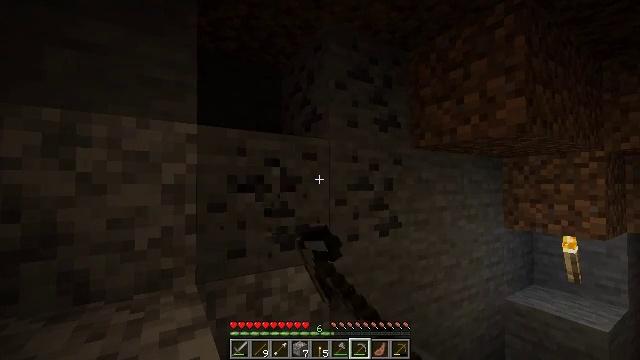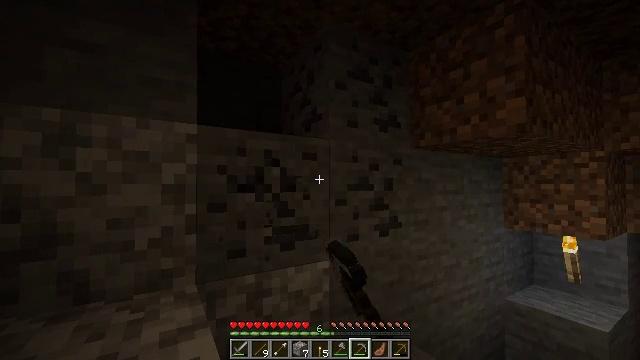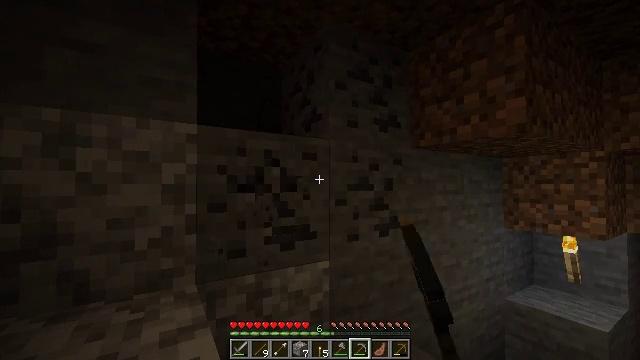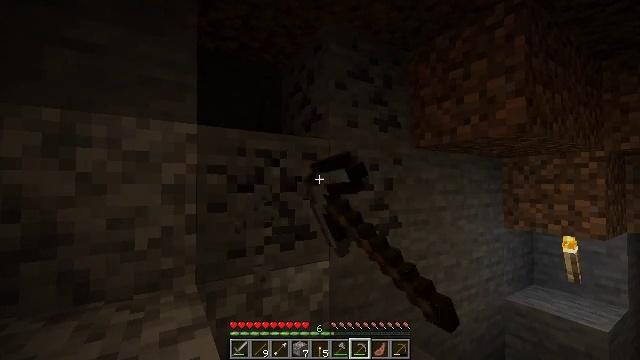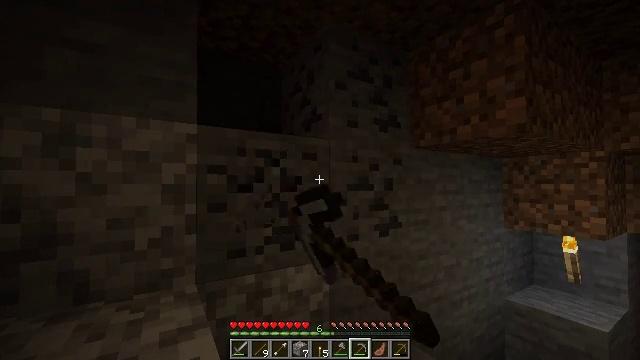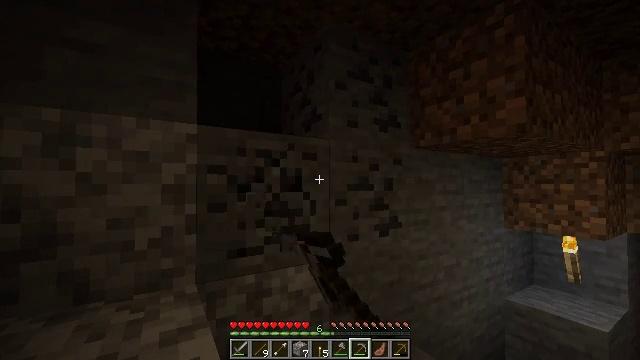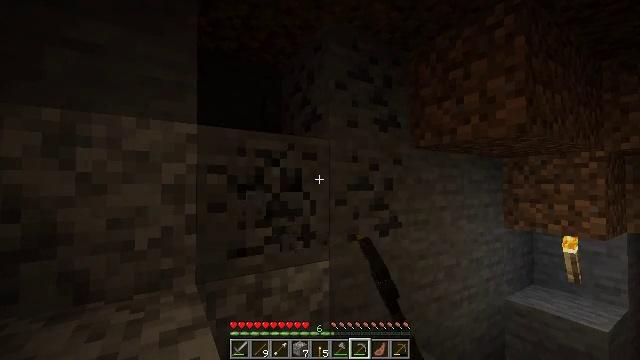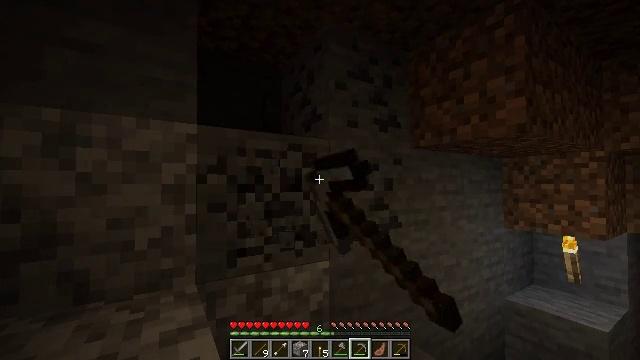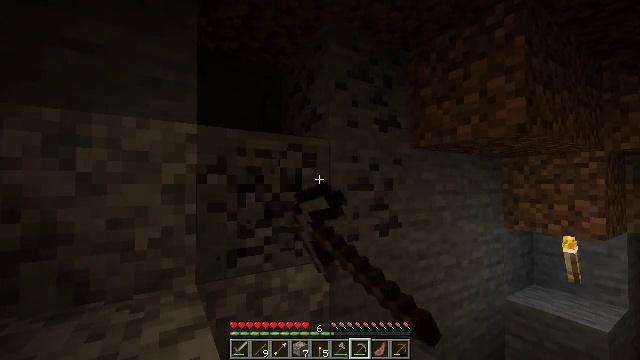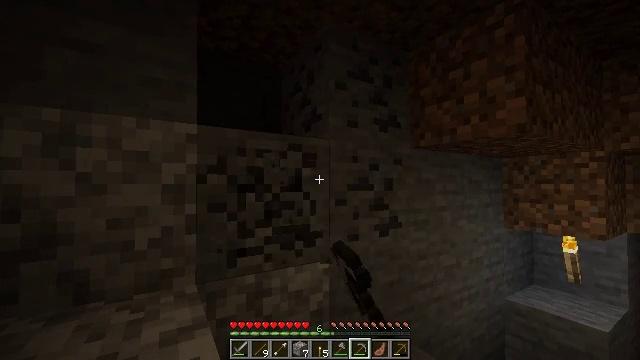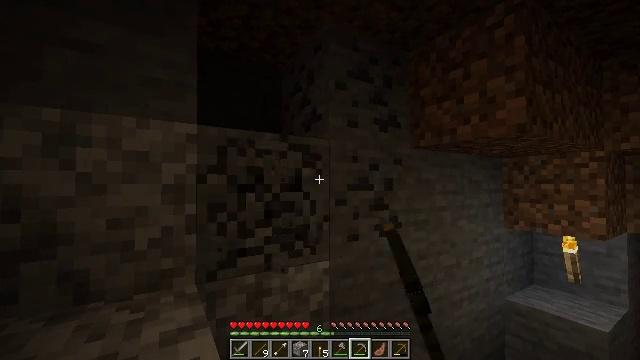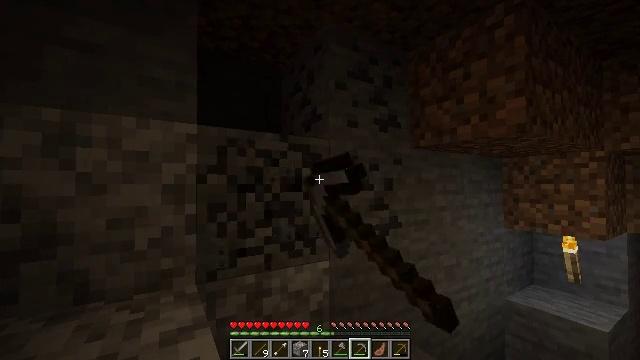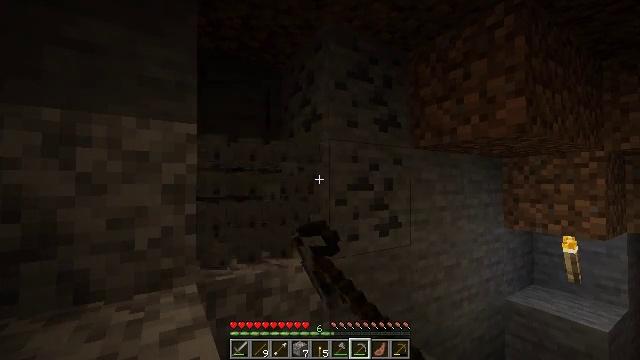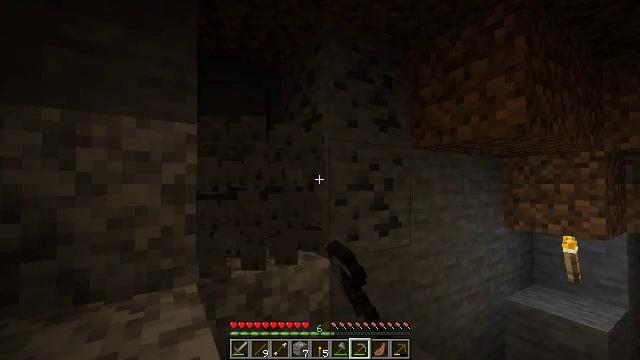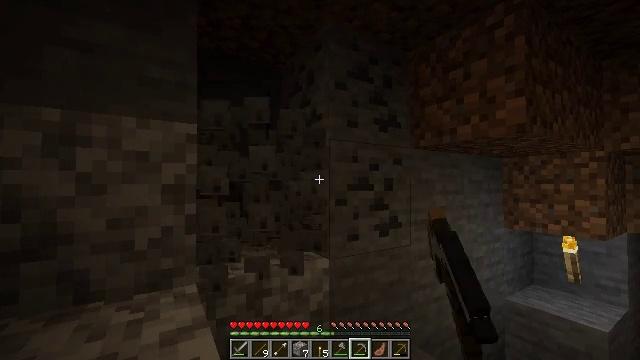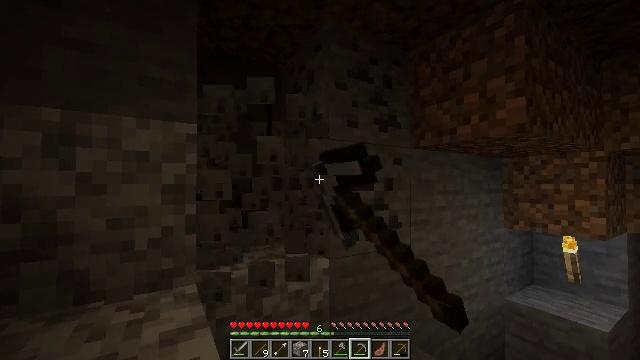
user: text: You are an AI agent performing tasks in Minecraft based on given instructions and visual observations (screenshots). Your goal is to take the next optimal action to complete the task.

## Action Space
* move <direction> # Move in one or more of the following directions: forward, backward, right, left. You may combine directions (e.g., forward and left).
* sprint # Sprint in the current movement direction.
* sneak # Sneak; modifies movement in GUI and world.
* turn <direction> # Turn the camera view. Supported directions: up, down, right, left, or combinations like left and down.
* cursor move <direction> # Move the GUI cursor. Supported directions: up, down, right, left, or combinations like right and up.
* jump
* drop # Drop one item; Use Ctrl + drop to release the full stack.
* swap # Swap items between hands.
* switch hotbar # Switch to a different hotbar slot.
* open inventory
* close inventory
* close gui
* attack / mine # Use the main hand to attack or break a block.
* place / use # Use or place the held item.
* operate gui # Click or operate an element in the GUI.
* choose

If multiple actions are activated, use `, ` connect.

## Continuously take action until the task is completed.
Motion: motion action
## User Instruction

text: Gather coal ore with a pickaxe.
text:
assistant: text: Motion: attack / mine
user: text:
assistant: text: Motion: attack / mine
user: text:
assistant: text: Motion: attack / mine
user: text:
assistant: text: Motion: attack / mine
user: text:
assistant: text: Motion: attack / mine
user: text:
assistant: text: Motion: attack / mine
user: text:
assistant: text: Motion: attack / mine
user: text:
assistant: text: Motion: attack / mine
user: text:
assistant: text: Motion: attack / mine
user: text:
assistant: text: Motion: attack / mine
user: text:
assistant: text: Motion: attack / mine
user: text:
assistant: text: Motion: attack / mine
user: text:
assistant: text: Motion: attack / mine
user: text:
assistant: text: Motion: attack / mine
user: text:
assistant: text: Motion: attack / mine
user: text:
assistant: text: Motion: attack / mine
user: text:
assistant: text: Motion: attack / mine
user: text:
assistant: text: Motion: attack / mine
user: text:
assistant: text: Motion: attack / mine
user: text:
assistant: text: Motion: attack / mine
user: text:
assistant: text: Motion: turn right, attack / mine
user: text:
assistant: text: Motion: turn right, attack / mine
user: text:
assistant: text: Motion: attack / mine
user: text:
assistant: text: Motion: attack / mine
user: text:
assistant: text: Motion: attack / mine
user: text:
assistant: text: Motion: attack / mine
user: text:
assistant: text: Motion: attack / mine
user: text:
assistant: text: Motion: attack / mine
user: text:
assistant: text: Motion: attack / mine
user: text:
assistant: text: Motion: attack / mine